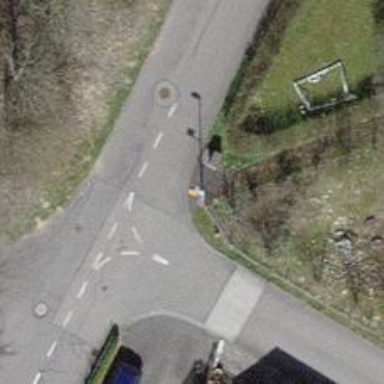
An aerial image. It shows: Pole with roof cover.